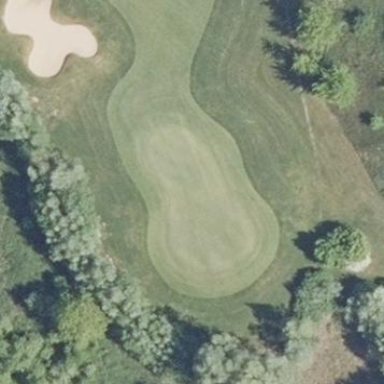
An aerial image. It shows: Golf green.